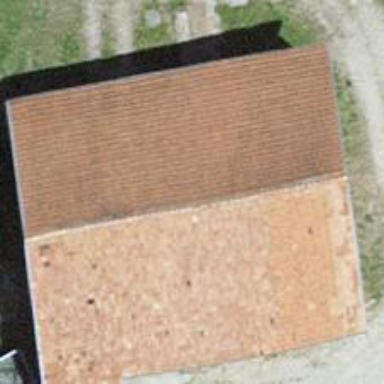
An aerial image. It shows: Farm building.